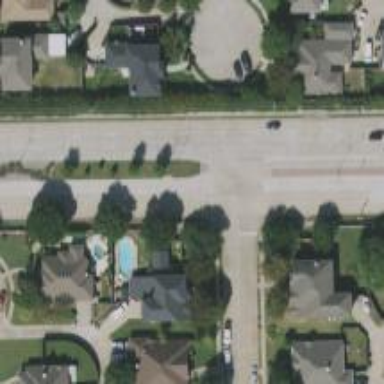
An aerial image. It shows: Secondary road with separate sidewalk.